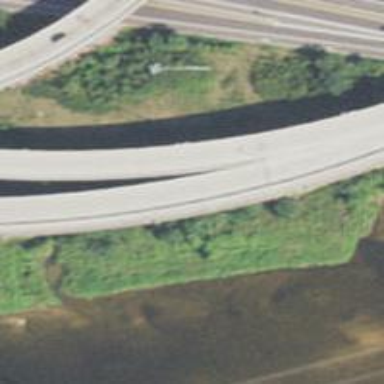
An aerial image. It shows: Bridge over motorway_link.